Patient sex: M
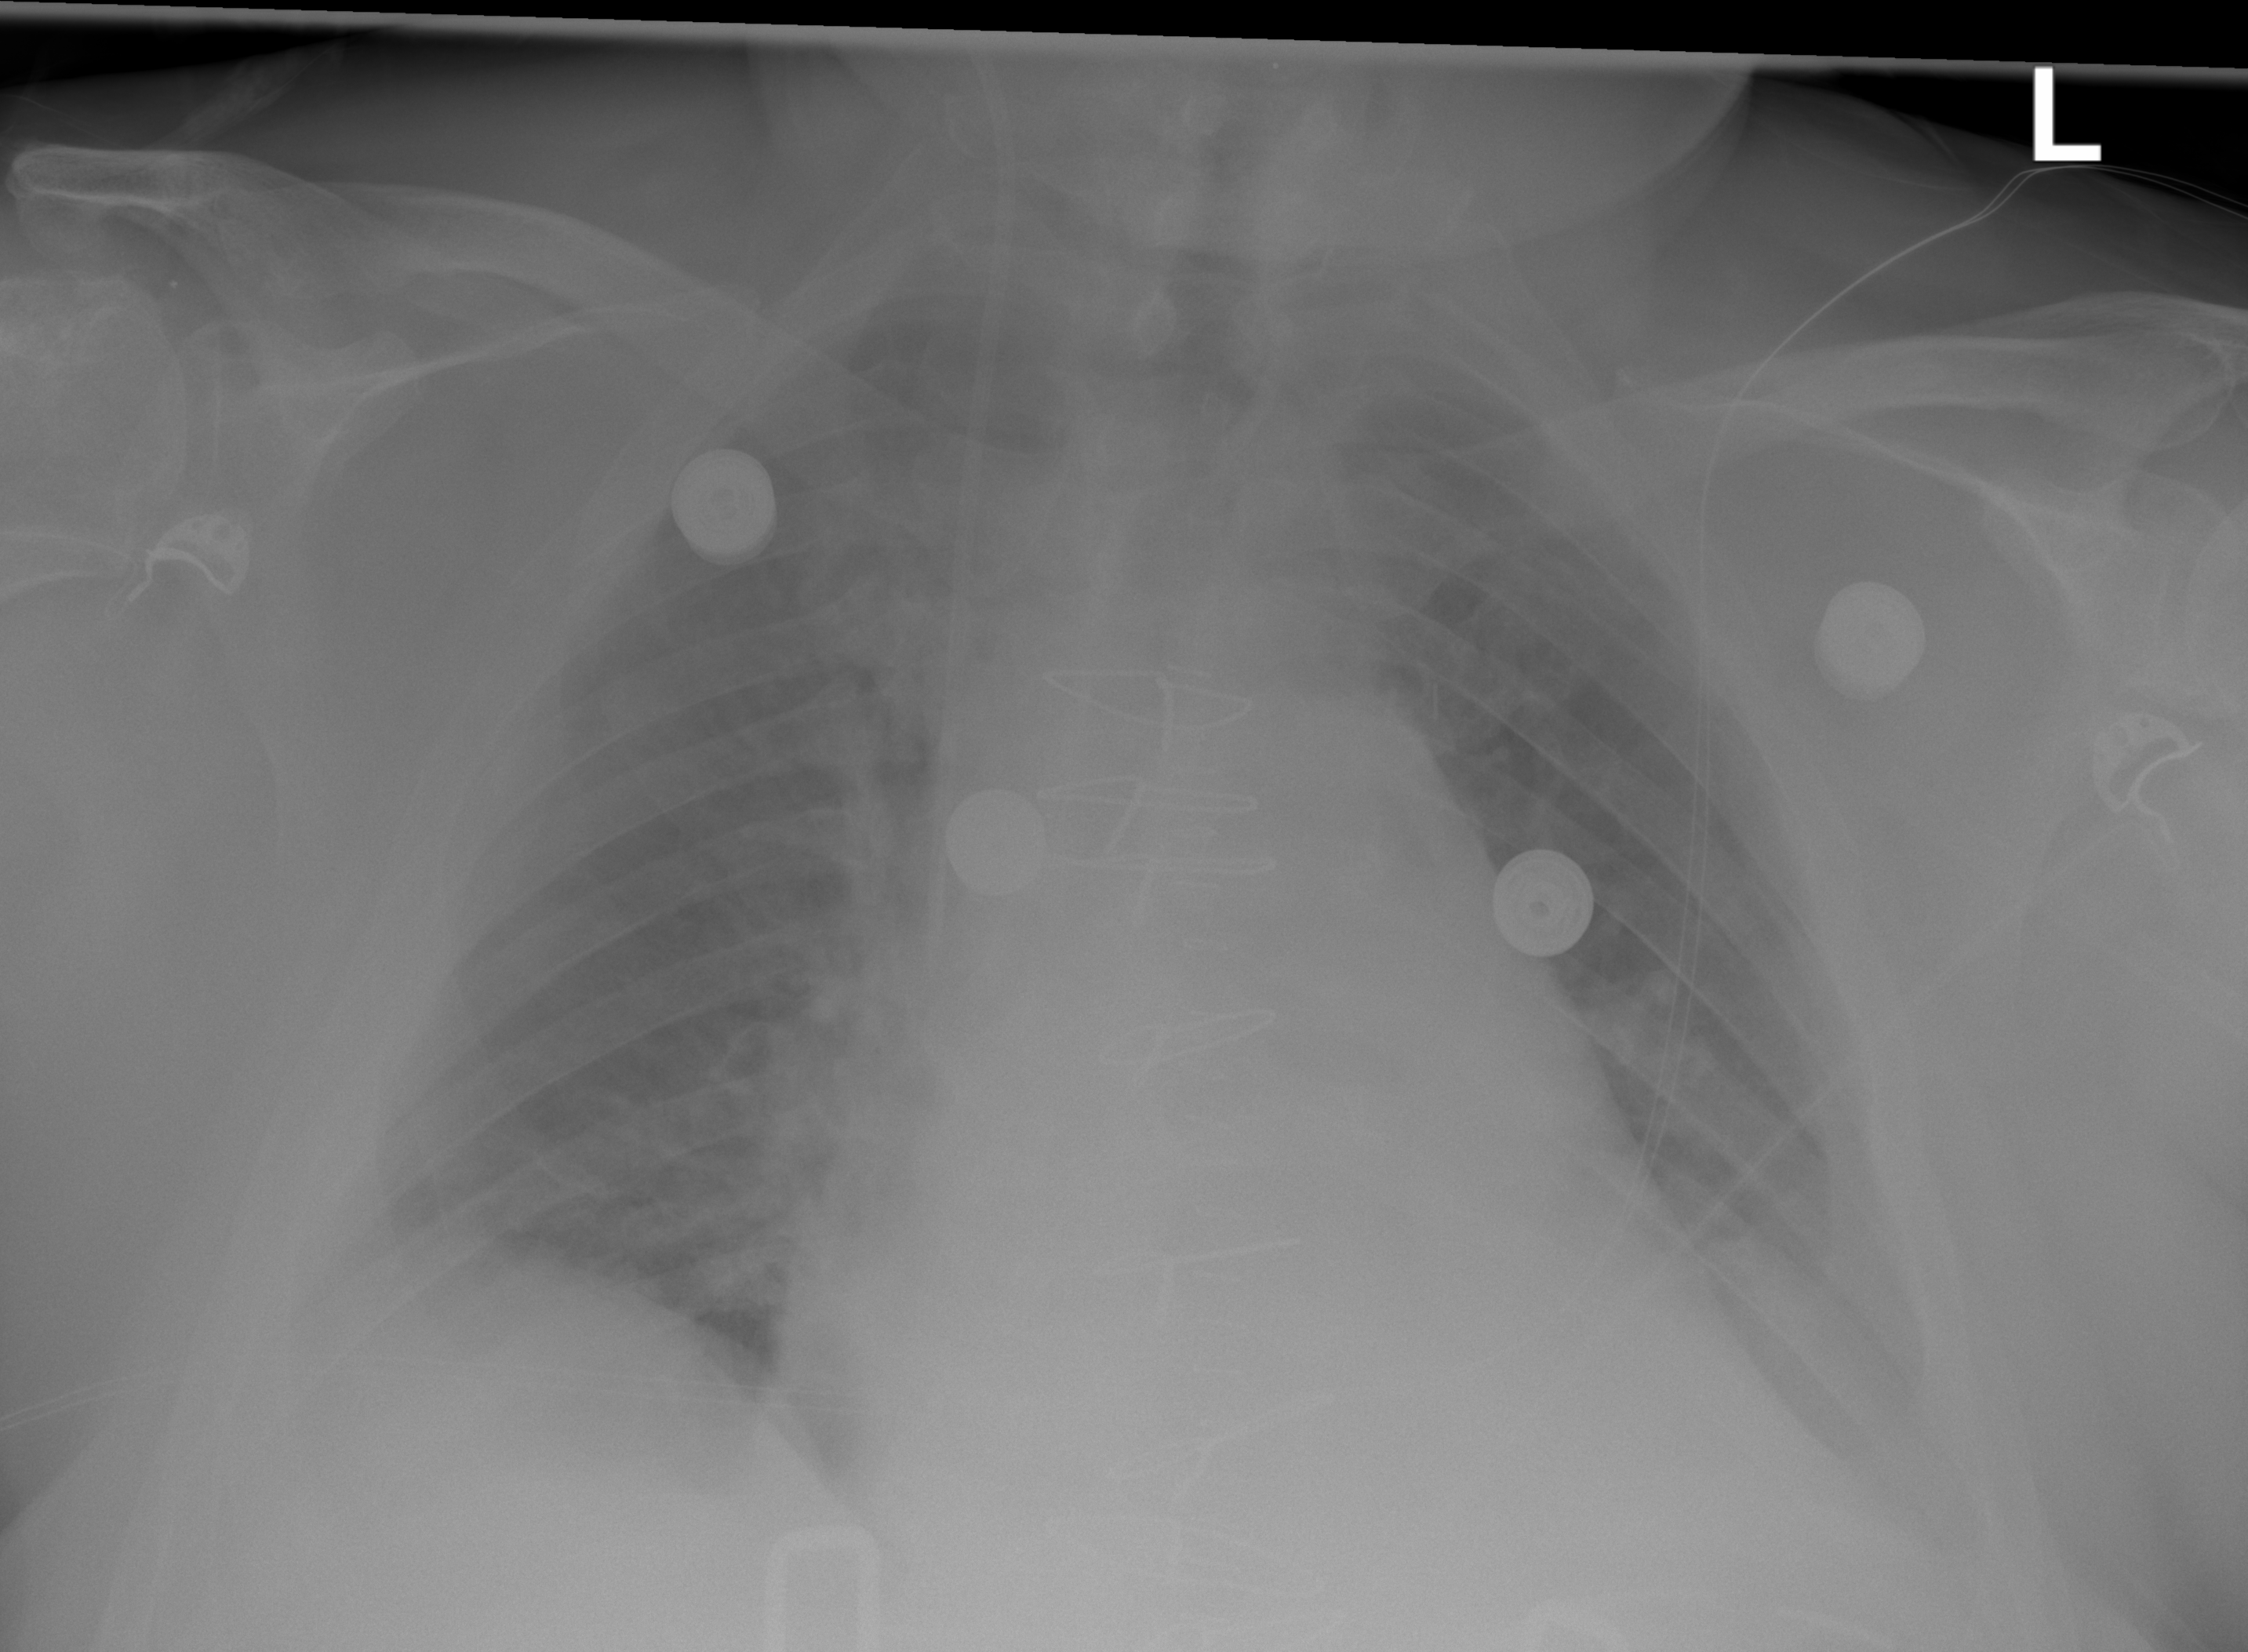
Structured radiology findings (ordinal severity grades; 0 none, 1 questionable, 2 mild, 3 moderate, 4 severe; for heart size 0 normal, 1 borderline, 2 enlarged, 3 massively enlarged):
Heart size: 2
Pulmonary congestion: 2
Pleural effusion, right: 1
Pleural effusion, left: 2
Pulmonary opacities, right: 0
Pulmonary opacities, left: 0
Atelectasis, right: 2
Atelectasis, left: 2